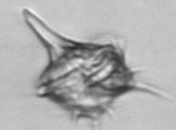
Label: Amylax